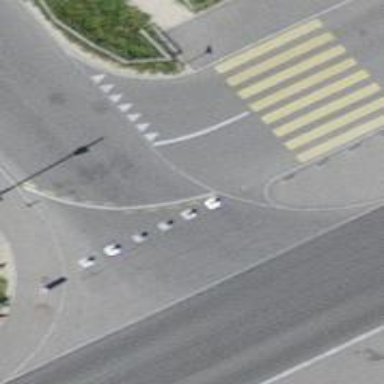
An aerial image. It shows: Bollard barrier.